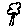
Label: flower